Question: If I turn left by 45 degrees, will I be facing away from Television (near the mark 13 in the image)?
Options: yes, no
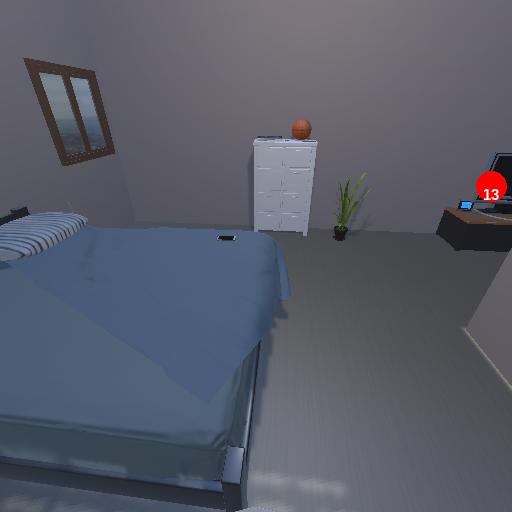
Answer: yes